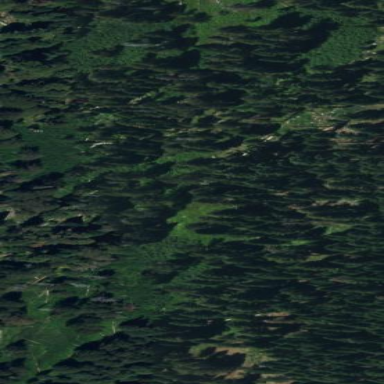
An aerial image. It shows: Wet meadow with wood vegetation.